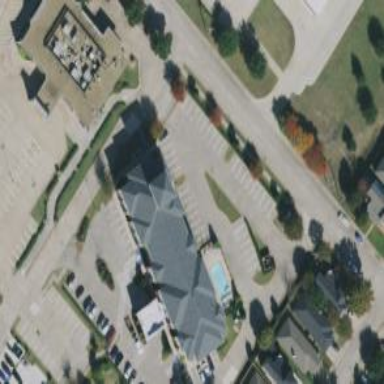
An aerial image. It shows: Hotel building.